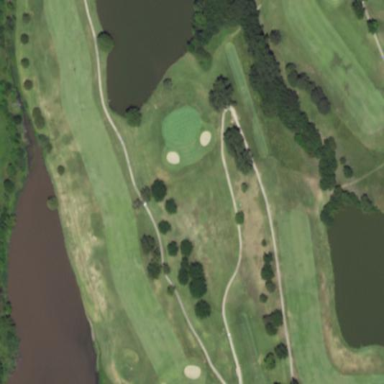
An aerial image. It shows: Area of rough grass used for golf.